Interaction volume radius: 5 \u00c5
Interaction volume height: 50 \u00c5
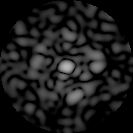
Disorder parameter: 0.8463